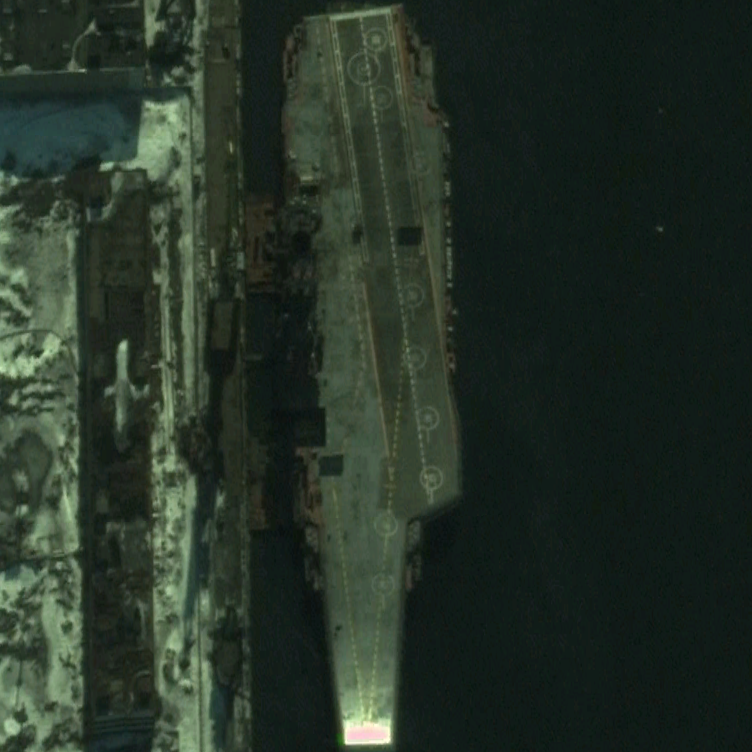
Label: aircraft_carrier